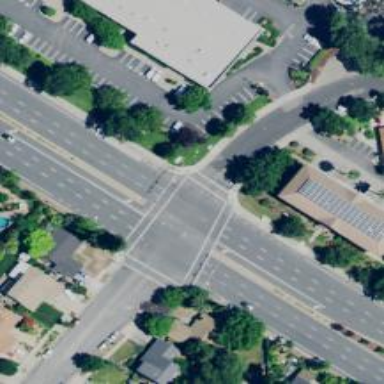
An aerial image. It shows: Solid stop line on the road.